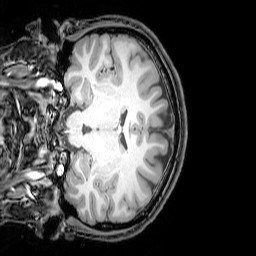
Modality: T1w
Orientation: coronal
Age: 25
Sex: male
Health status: healthy
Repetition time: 0.081 s
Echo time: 0.037 s